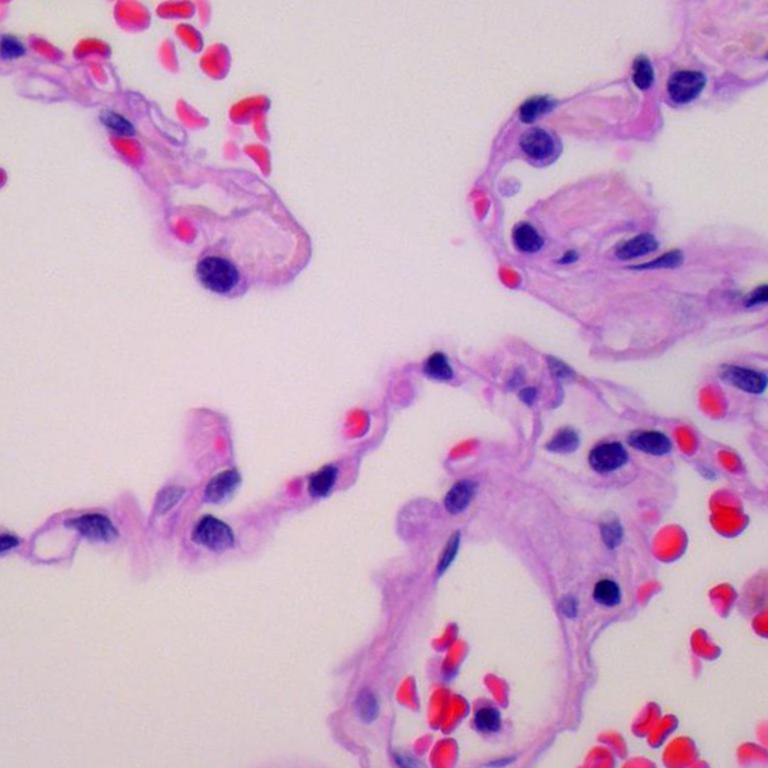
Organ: lung
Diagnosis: benign